【题型】选择题　【知识点】平面几何　【难度】medium
(2025·上海宝山二模) 如图，已知 $\triangle ABC$，$\angle C = 90^\circ$，$\sin B = \dfrac{1}{3}$，$BC = 12$，$M$、$N$ 是 $BC$ 边上的点，$CM = BN$。如果以 $MN$ 为直径的圆与以 $AC$ 为直径的圆相离，且以 $MN$ 为直径的圆与边 $AB$ 有公共点，那么 $CM$ 的值可以是（）

\vspace{0.5em}
A. $1$ \quad B. $\sqrt{2}$ \quad C. $2\sqrt{2}$ \quad D. $3\sqrt{2}$
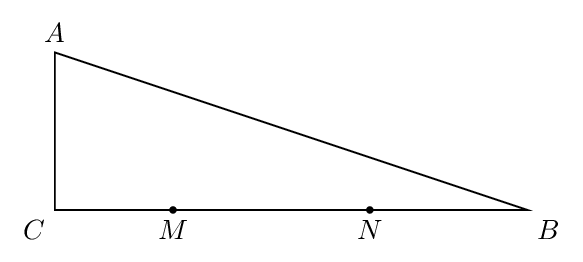
【解答】
\pagestyle{empty}
\noindent
【答案】$\boldsymbol{C}$

\vspace{0.5em}
【详解】解：$\because \angle C = 90^\circ$，$\sin B = \dfrac{1}{3}$，

$\therefore \sin B = \dfrac{AC}{AB} = \dfrac{1}{3}$，即 $AB = 3AC$，

$\because AC^2 + BC^2 = AB^2$，$BC = 12$，

$\therefore AC^2 + 12^2 = (3AC)^2$，

$\therefore AC = 3\sqrt{2}$，（负值已经舍去）

$\therefore AB = 9\sqrt{2}$。

\vspace{0.5em}
如图，取 $MN$ 的中点 $O$，即 $MO = NO$，

$\because CM = BN$，

$\therefore CM + MO = BN + NO$，即 $CO = BO = \dfrac{1}{2}BC = 6$，

过点 $O$ 作 $OH \perp AB$，连接 $OA$，

$\therefore OH = OB \sin B = 6 \times \dfrac{1}{3} = 2$，

$OA = \sqrt{AC^2 + OC^2} = \sqrt{(3\sqrt{2})^2 + 6^2} = 3\sqrt{6}$，

$\therefore$ 以 $MN$ 为直径的圆与边 $AB$ 有公共点时，$2 \leq OM \leq 3\sqrt{6}$，
$\therefore 2 \leq CO - CM \leq 3\sqrt{6}$，即 $2 \leq 6 - CM \leq 3\sqrt{6}$，

$\therefore 6 - 3\sqrt{6} \leq CM \leq 4$，

取 $AC$ 的中点 $K$，即 $CK = AK = \dfrac{1}{2}AC = \dfrac{3\sqrt{2}}{2}$，

$\therefore OK = \sqrt{CK^2 + CO^2} = \dfrac{9}{2}\sqrt{2}$，

又 $\because$ 以 $MN$ 为直径的圆与以 $AC$ 为直径的圆相离，即 $KC + MO < \dfrac{9}{2}\sqrt{2}$，

$\therefore \dfrac{3}{2}\sqrt{2} + MO < \dfrac{9}{2}\sqrt{2}$，

$\therefore MO < 3\sqrt{2}$，即：$0 \leq 6 - CM < 3\sqrt{2}$

$\therefore 6 - 3\sqrt{2} < CM < 6$，

综上所述：$6 - 3\sqrt{2} < CM < 4$，

$\because 6 - 3\sqrt{2} < 2\sqrt{2} < 4$，C 选项在取值范围内，故符合题意，

$1 < 6 - 3\sqrt{2}$，$\sqrt{2} < 6 - 3\sqrt{2}$，$3\sqrt{2} > 4$，选项 A、B、D 不在取值范围内，不符合题意。

故选：C。
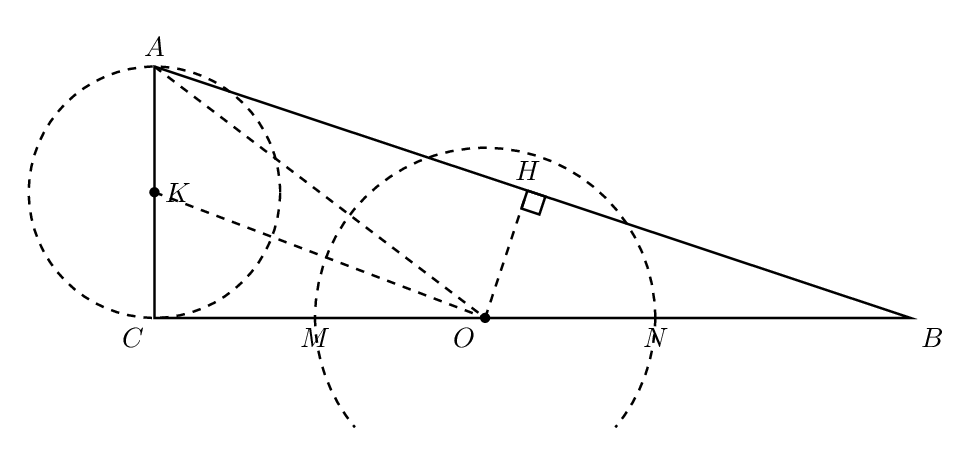